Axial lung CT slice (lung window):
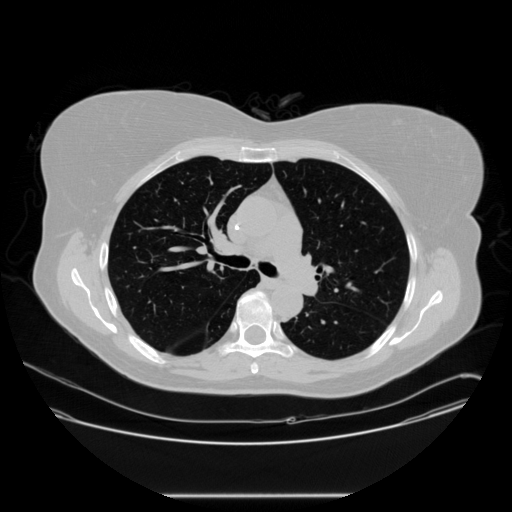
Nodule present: no